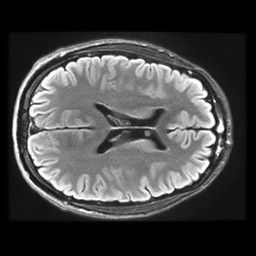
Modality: FLAIR
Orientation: axial
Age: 28
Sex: male
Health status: healthy
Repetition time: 12 s
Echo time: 0.09782 s